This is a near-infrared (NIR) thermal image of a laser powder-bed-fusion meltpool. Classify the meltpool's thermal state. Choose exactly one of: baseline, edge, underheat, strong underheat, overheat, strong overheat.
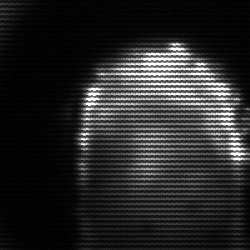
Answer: baseline